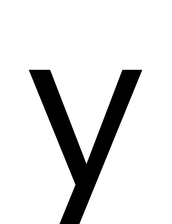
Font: Poppins-Regular